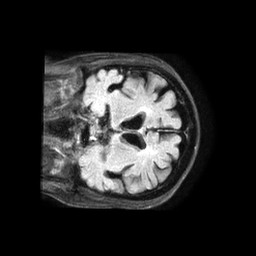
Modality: FLAIR
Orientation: coronal
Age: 75
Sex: female
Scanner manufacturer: philips
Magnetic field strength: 1.5 T
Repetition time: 6 s
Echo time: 0.1048 s